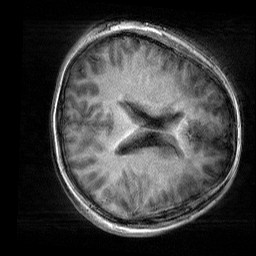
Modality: T1w
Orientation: axial
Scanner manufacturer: siemens
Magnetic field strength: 3 T
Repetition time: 2.3 s
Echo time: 0.00226 s